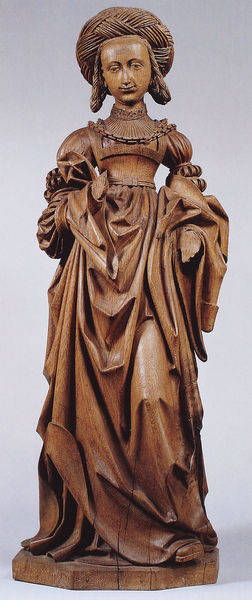
Titel: Weibliche Heilige
Künstler: Henrick van Holt
Institution: Berlin, Staatliche Museen - Preußischer Kulturbesitz
Schlagwörter: hand, bewegung, braun, frau, frisur, holz, kleid, mund, nase, stirn, dame, haube, rock, arme, augen, bluse, falten, gesicht, sockel, stehen, ärmel, hände, schlank, figur, gewand, haare, augenbrauen, puffärmel, skulptur, statue, lächeln, bein, mieder, zöpfe, kette, risse, plastik, wange, halskette, schnitzerei, turban, bauschig, geschnitzt, staue, faltenwurd, ockfigur